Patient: sex F, age 35
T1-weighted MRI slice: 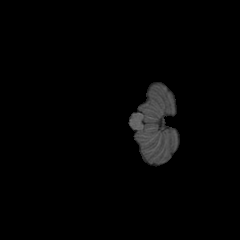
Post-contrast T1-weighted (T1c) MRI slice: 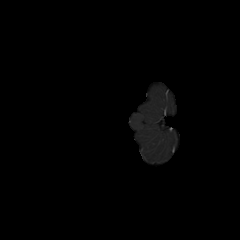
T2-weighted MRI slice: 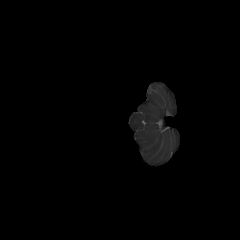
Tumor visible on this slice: no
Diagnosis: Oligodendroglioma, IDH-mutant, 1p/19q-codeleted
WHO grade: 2